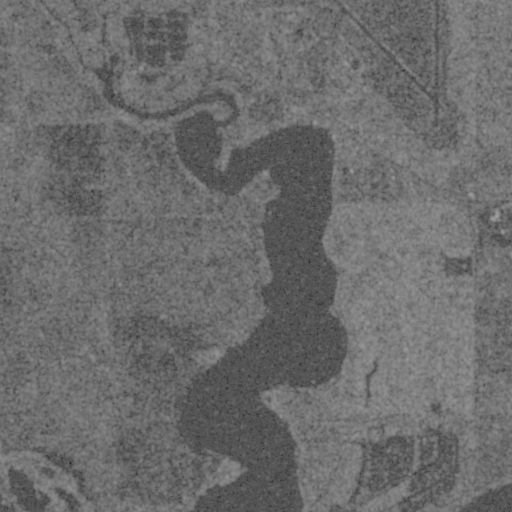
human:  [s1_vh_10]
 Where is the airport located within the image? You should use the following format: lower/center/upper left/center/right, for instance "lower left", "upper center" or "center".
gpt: The airport is located in the upper right of the image.
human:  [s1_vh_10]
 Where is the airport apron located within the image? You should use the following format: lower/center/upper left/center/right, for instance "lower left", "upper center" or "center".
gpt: The airport apron is located in the upper right of the image.
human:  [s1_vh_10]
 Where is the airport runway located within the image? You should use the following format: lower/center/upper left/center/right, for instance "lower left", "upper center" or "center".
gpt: The airport runway is located in the upper right of the image.
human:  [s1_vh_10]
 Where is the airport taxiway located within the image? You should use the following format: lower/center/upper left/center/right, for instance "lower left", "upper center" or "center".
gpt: The airport taxiway is located in the upper right of the image.
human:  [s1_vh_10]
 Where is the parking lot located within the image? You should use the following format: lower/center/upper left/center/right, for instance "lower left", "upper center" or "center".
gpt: The parking lot is located in the lower right of the image.
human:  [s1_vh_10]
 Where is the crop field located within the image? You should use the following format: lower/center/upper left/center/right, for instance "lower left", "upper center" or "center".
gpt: There is no crop field in the image.

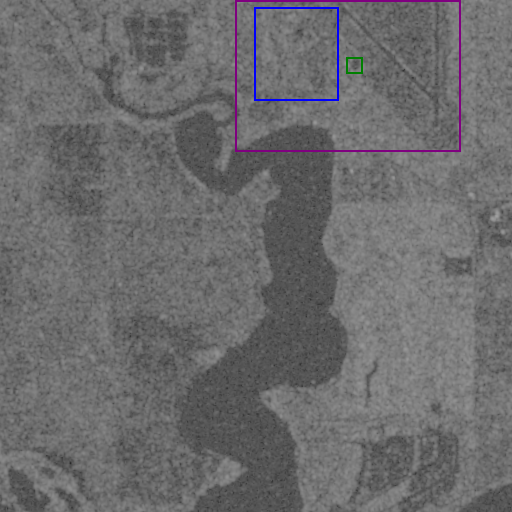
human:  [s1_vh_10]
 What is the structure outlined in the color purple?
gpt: The structure outlined in purple is an airport.
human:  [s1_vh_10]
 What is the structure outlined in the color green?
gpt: The structure outlined in green is an airport apron.
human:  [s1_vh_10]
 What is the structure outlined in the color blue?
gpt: The structure outlined in blue is a park.
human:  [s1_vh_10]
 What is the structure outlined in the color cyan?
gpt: There is no cyan outline.